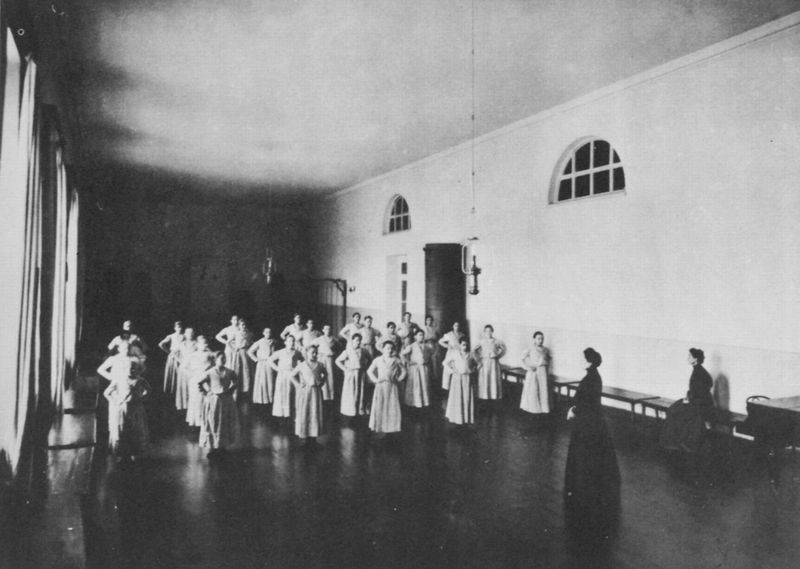
Titel: Szene aus dem Smolny-Institut
Künstler: Russischer Photograph
Schlagwörter: flügel, gruppe, schatten, weiß, frauen, mädchen, sitzen, damen, fenster, frau, grau, kleider, lampe, licht, nacht, raum, schwarz, tür, zimmer, wand, innenraum, vorhang, spiegelung, gitter, boden, decke, gewänder, tanzen, ballett, ballettstunde, haltung, lehrer, lehrerin, schule, tanzschule, bank, saal, training, vorhänge, sport, streng, klavier, piano, halle, foto, fotografie, photographie, wände, fussboden, kloster, schwarzweiss, obrigkeit, bänke, photo, reihen, halbrund, aufnahme, klasse, lange kleider, formation, gleichförmig, aufgereiht, lunettenfenster, turnhalle, autorität, balletstunde, mädchenschule, schülerinnen